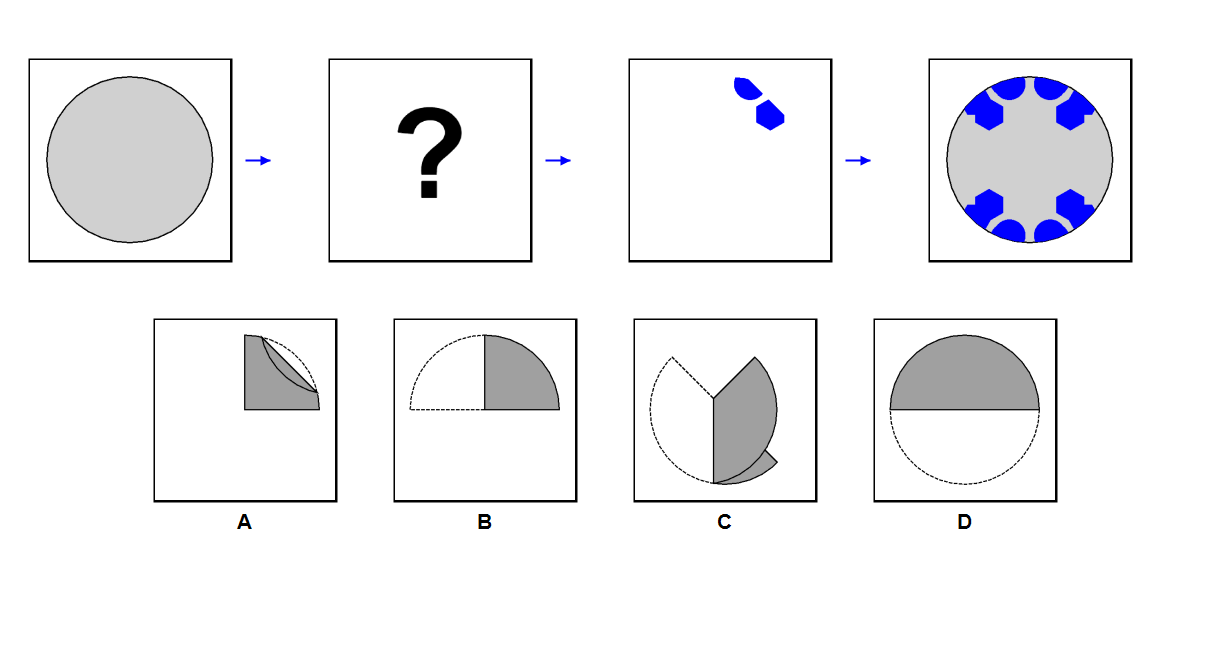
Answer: C